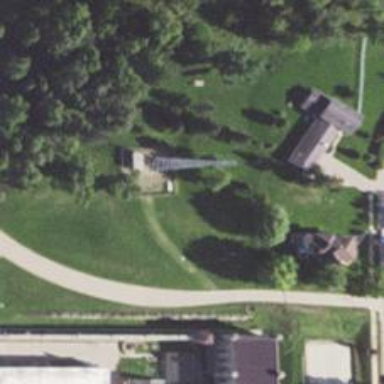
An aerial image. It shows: Water tower that is man-made.